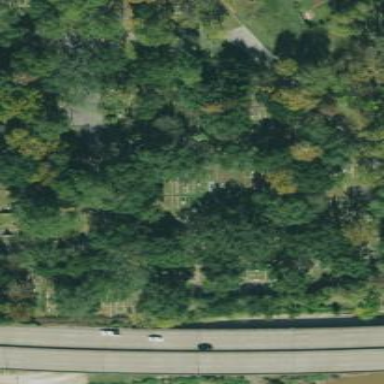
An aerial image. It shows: Sector within cemetery.